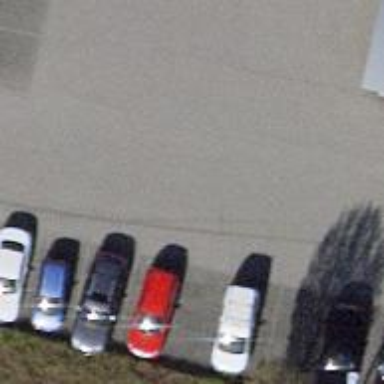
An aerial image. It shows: Road serving as parking aisle.